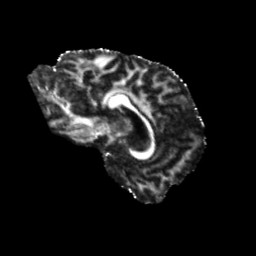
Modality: FA
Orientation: sagittal
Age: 44
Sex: female
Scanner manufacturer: siemens
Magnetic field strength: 3 T
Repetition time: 5.25 s
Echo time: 0.08 s